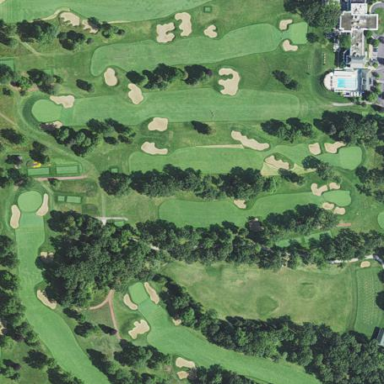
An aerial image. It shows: Golf course.